Question: I have a spring-webmvc based web application. It used the 'org.springframework.web.servlet.support.AbstractAnnotationConfigDispatcherServletInitializer' which is not supported by the spring version used in my project.
My project's spring dependency look like this:

I want to upgrade all spring dependency from 3.1.1 to 4.1.2. How to do that?
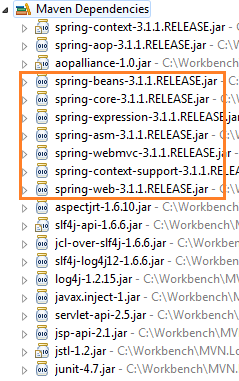
Answer: You should move from a hardcoded version of a spring version inside a pom.xml to a property, e.g.
inside your properties
'''
<springframework.version>4.0.2.RELEASE</springframework.version>
'''
inside your dependencies
'''
<!-- spring -->
<dependency>
<groupId>org.springframework</groupId>
<artifactId>spring-core</artifactId>
<version>${springframework.version}</version>
</dependency>
<dependency>
<groupId>org.springframework</groupId>
<artifactId>spring-expression</artifactId>
<version>${springframework.version}</version>
</dependency>
<dependency>
<groupId>org.springframework</groupId>
<artifactId>spring-beans</artifactId>
<version>${springframework.version}</version>
</dependency>
<dependency>
<groupId>org.springframework</groupId>
<artifactId>spring-aop</artifactId>
<version>${springframework.version}</version>
</dependency>
<dependency>
<groupId>org.springframework</groupId>
<artifactId>spring-context</artifactId>
<version>${springframework.version}</version>
</dependency>
<dependency>
<groupId>org.springframework</groupId>
<artifactId>spring-context-support</artifactId>
<version>${springframework.version}</version>
</dependency>
<dependency>
<groupId>org.springframework</groupId>
<artifactId>spring-web</artifactId>
<version>${springframework.version}</version>
</dependency>
<dependency>
<groupId>org.springframework</groupId>
<artifactId>spring-orm</artifactId>
<version>${springframework.version}</version>
</dependency>
<dependency>
<groupId>org.springframework</groupId>
<artifactId>spring-webmvc</artifactId>
<version>${springframework.version}</version>
</dependency>
<!-- spring security -->
<dependency>
<groupId>org.springframework.security</groupId>
<artifactId>spring-security-config</artifactId>
<version>${springframework.security.version}</version>
</dependency>
<dependency>
<groupId>org.springframework.security</groupId>
<artifactId>spring-security-core</artifactId>
<version>${springframework.security.version}</version>
</dependency>
<dependency>
<groupId>org.springframework.security</groupId>
<artifactId>spring-security-web</artifactId>
<version>${springframework.security.version}</version>
</dependency>
'''
with this setup its easy to migrate the versions, the listed deps are just copy/paste, don't take it for granted, use what you need